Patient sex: M
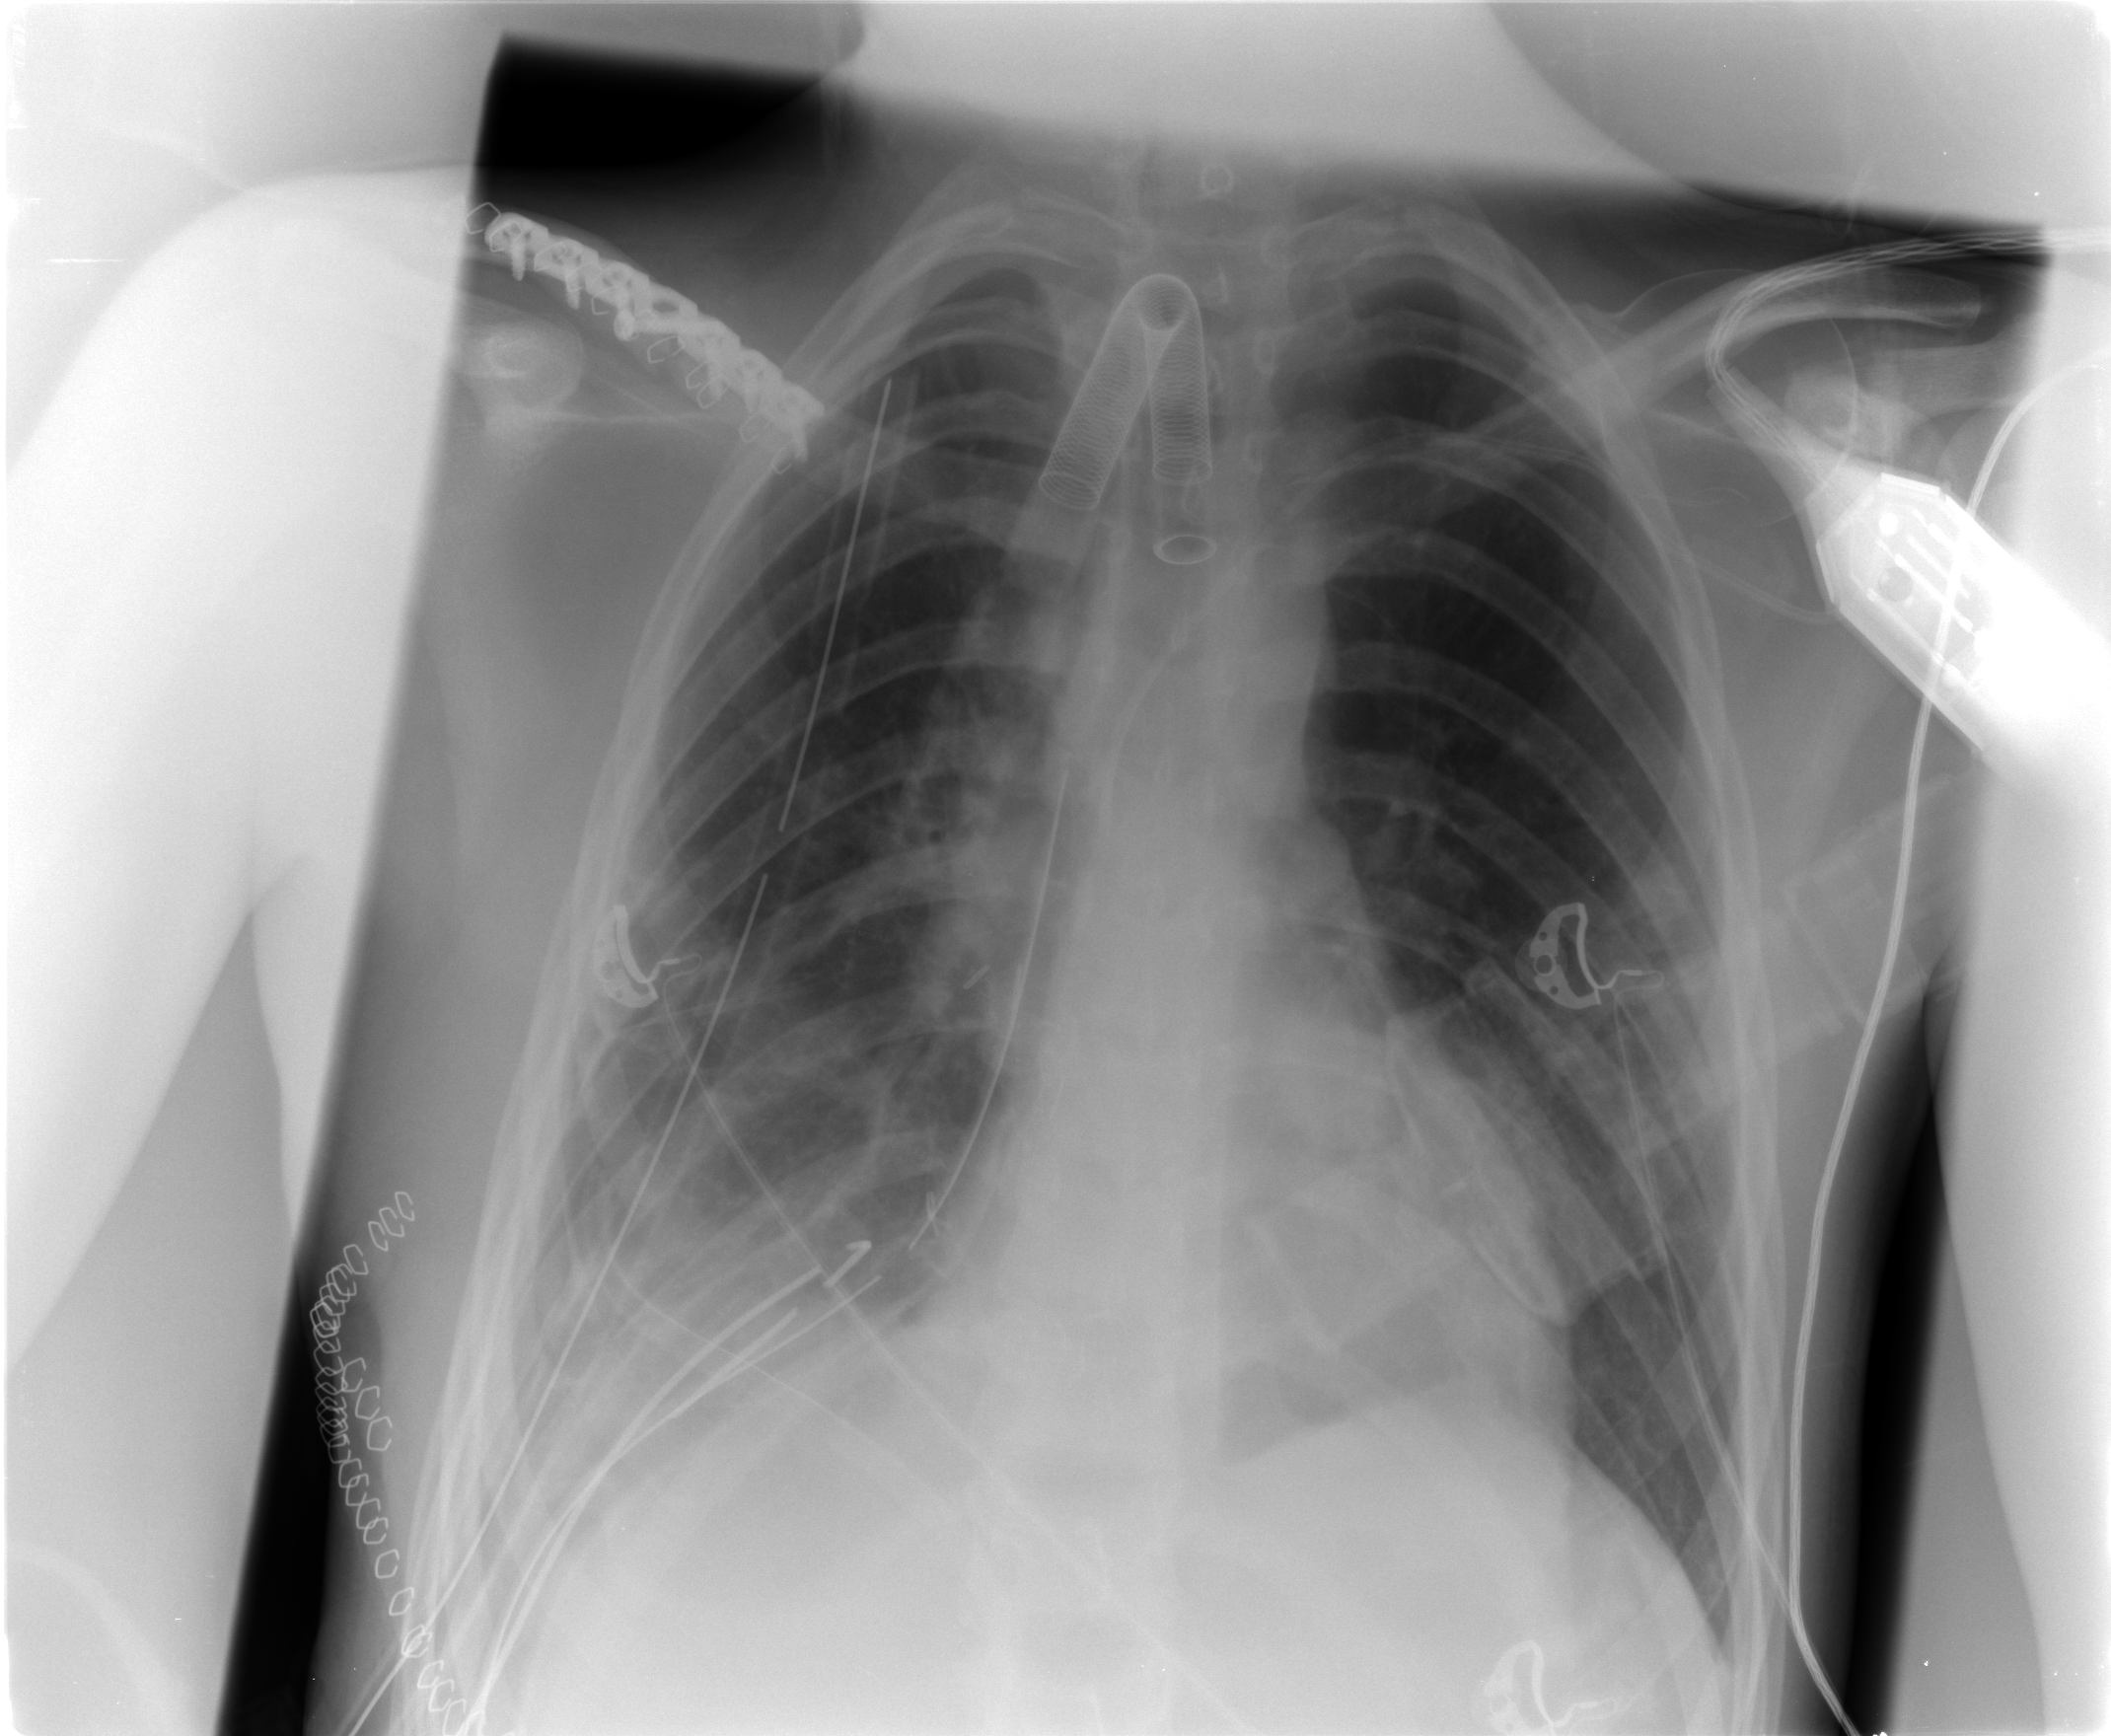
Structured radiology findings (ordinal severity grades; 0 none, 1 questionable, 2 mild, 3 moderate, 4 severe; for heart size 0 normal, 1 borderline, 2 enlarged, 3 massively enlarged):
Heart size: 0
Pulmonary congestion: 0
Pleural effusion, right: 2
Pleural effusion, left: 2
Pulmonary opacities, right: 1
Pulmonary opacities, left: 2
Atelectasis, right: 2
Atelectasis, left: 0